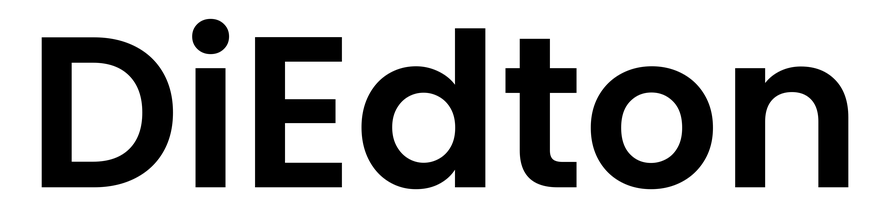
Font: Poppins-SemiBold